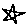
Label: star